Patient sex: M
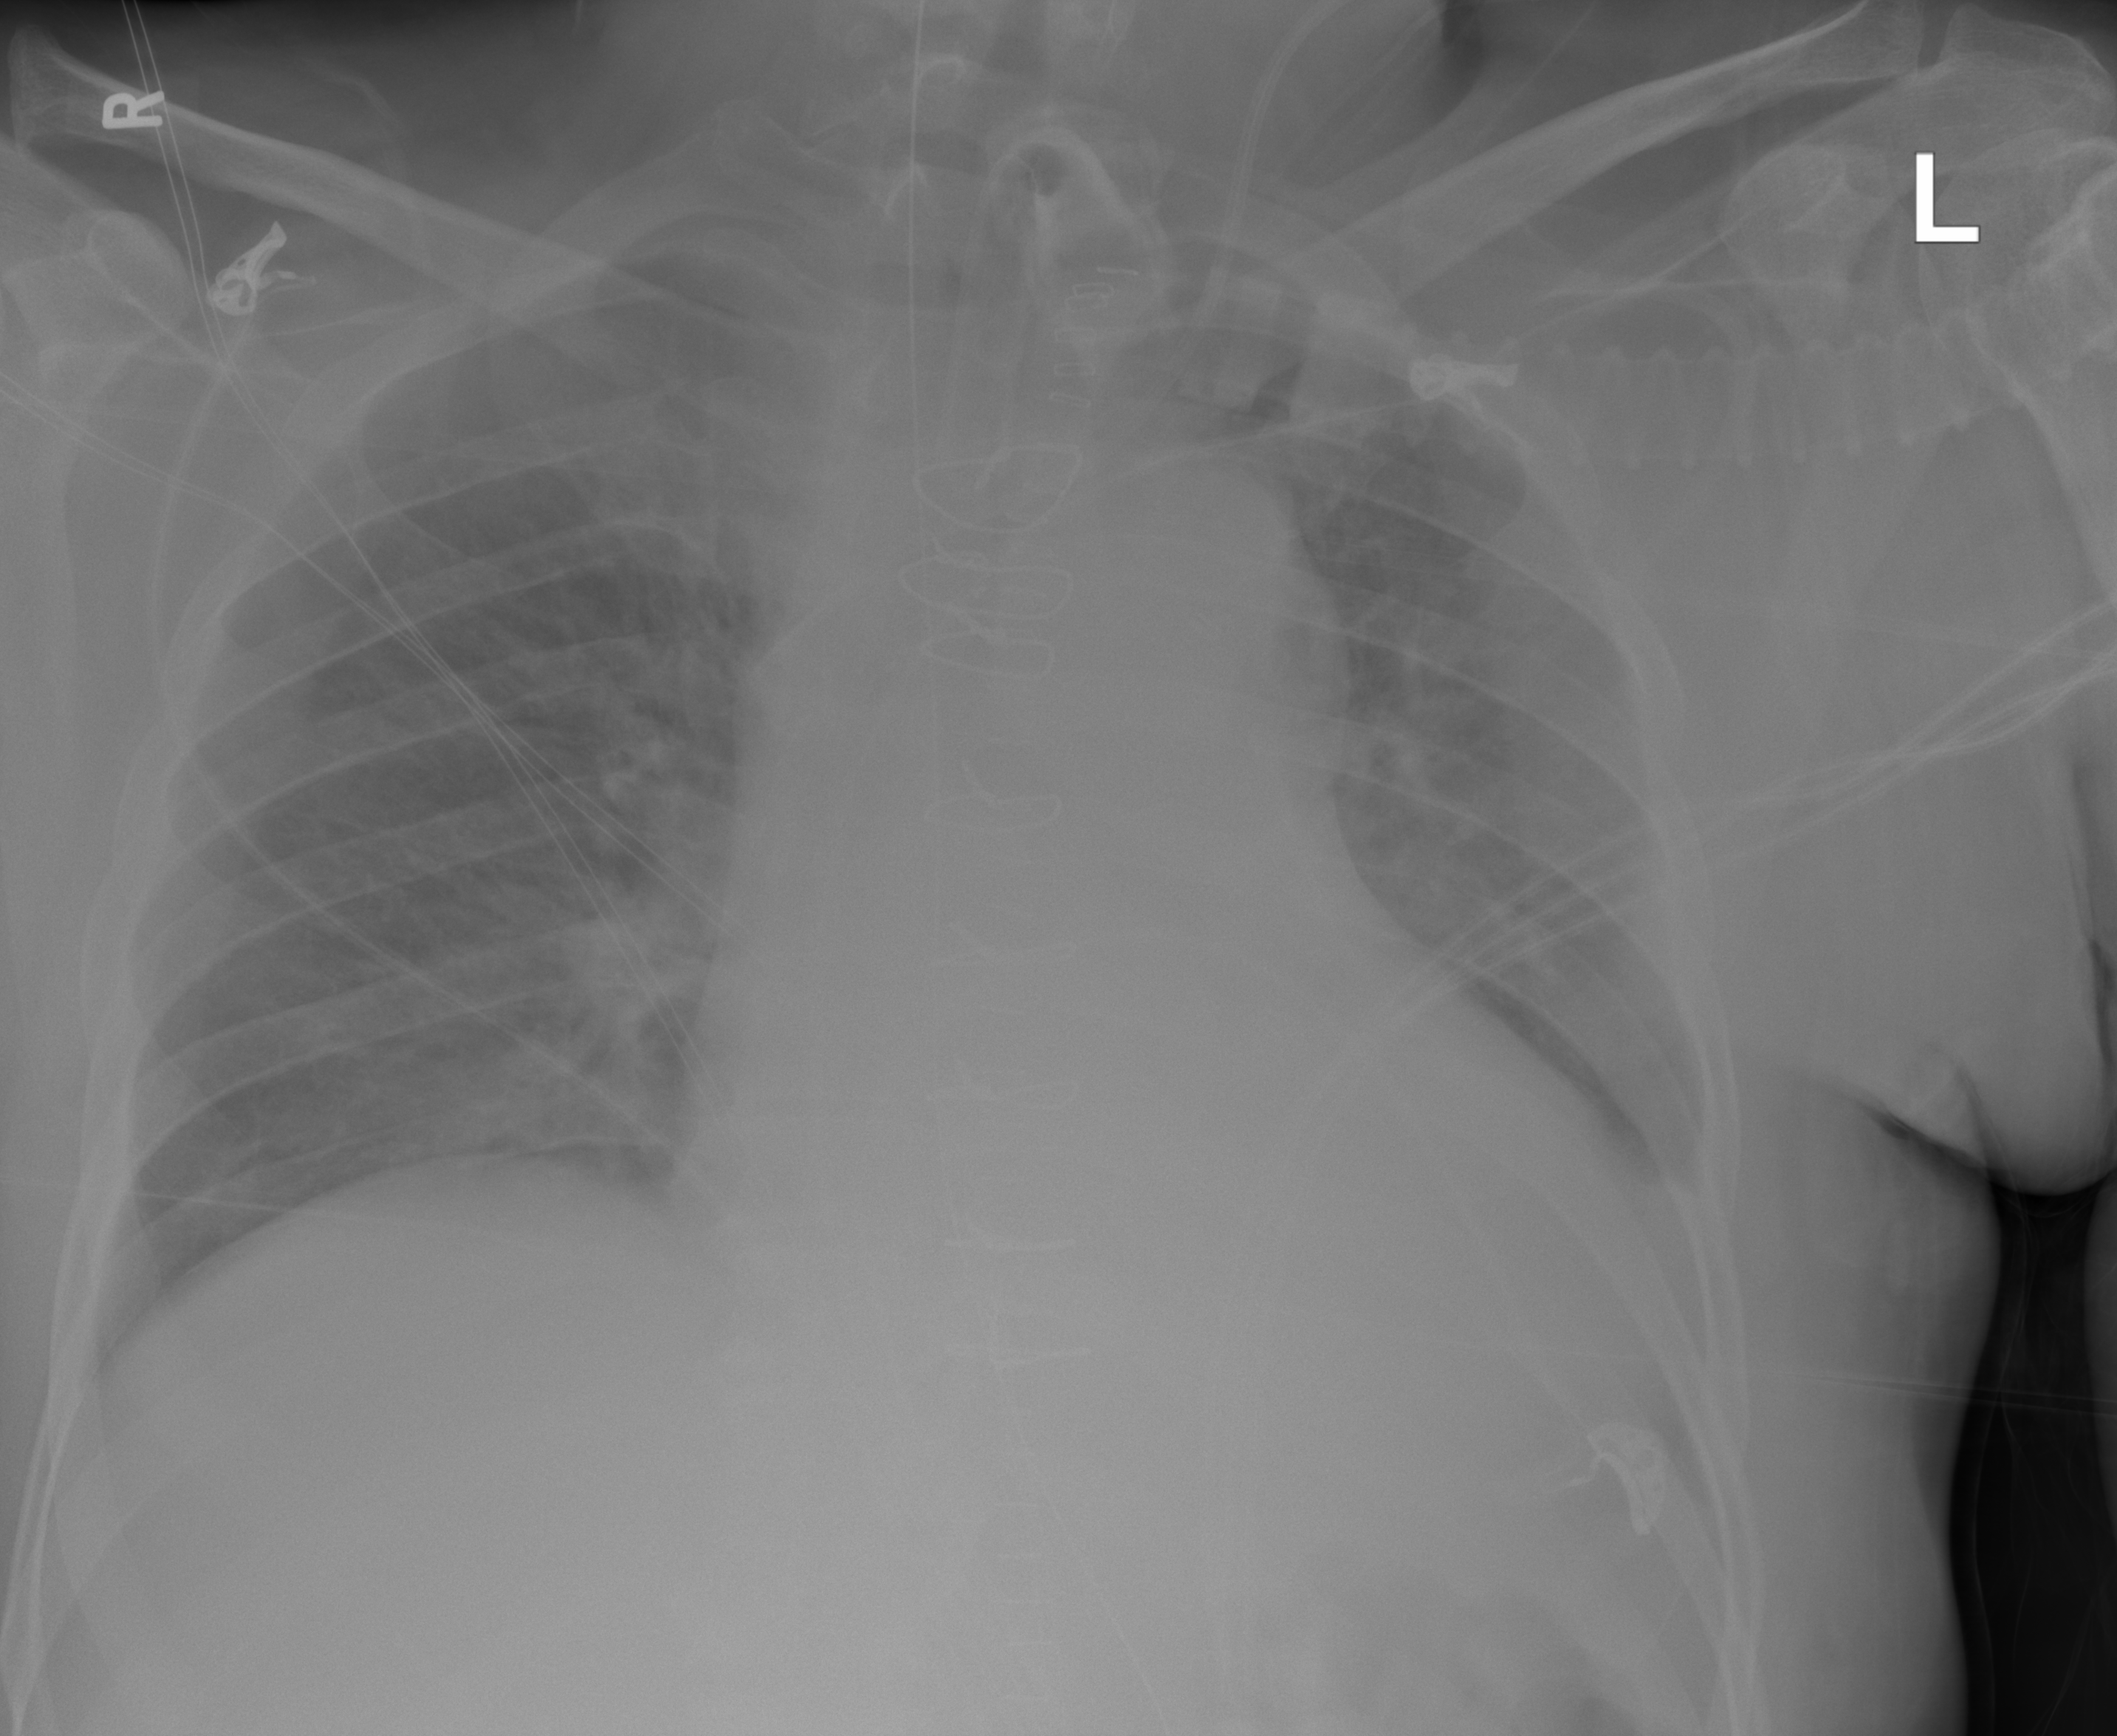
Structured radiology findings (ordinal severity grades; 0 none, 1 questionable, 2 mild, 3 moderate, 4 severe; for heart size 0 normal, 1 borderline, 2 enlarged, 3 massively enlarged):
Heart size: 2
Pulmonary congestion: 2
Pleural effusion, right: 1
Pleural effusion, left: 2
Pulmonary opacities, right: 0
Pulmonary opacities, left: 0
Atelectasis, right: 0
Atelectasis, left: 1